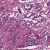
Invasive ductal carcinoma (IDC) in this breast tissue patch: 1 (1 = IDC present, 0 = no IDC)